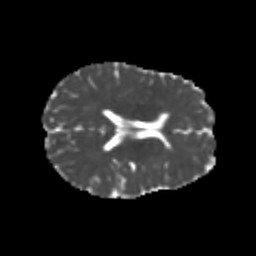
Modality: MD
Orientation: axial
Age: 23
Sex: female
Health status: healthy
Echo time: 0.074 s